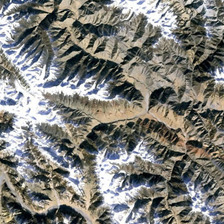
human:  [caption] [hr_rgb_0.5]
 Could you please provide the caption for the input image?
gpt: several pieces of snows are in the top of several mountains .

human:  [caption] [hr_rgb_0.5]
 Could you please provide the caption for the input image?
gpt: several pieces of snows are in the top of several mountains .

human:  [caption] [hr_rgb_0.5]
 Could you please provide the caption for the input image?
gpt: several pieces of snows are in the top of several mountains .

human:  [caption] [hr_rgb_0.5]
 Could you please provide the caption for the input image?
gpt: several pieces of snows are in the top of several mountains .

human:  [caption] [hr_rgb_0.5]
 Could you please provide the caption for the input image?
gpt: several pieces of snows are in the top of several mountains .